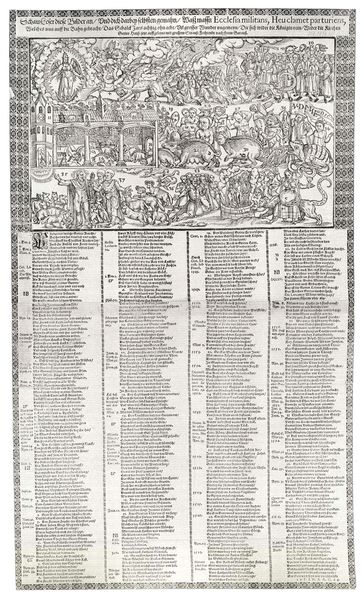
Titel: Schaw Leser diese Bilder an
Künstler: Monogrammist L
Institution: (Seriendruck)
Schlagwörter: gott, weiß, wolken, menschen, grau, schwarz, zeichnung, gebäude, haus, tier, tiere, menge, ornament, alt, bibel, rahmen, bild, kirche, blatt, renaissance, wald, engel, holzschnitt, schrift, grafik, graphik, klein, spalten, rand, schlacht, tafel, inschrift, vier, buch, detailliert, umrahmung, druck, druckgrafik, radierung, stich, titel, seite, illustration, schwarzweiß, text, zeitung, buchstaben, getümmel, initiale, überschrift, volk, menschenmenge, namen, buchdruck, titelbild, mittelalter, zeilen, kupferstich, gloriole, texte, wort, zeile, genau, wörter, spalte, majuskel, lexikon, perikopen, episoden, liste, listen, bildtafel, enzyklopädie, gwimmel, rahneb, 4, sseeite, schwar, daten, chronik, narrative, narrativ, mauer, ziegel